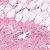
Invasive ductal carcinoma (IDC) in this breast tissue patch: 0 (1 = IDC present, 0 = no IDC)